Question: I setup everything in phonegapp application. After i drag and drop the CordovaLib.xcodeproj then change the splash screen inside my app icon & screen folder. But still app loading cordovaLib splash screen. So, i deleted screens from CordovaLib project and it's working. I have splash screen name as Default.png, Default@2x.png etc. But in config.xml file having some other name. But my app working with proper screens. Is i need to change in config.xml file.

'''
<gap:splash gap:platform="ios" height="480" src="res/screen/ios/Default.png" width="320" />
<gap:splash gap:platform="ios" height="960" src="res/screen/ios/Default_at_2x.png" width="640" />
<gap:splash gap:platform="ios" height="1136" src="res/screen/ios/Default-568h_at_2x.png" width="640" />
<gap:splash gap:platform="ios" height="1024" src="res/screen/ios/Default-Portrait~ipad.png" width="768" />
<gap:splash gap:platform="ios" height="768" src="res/screen/ios/Default-Landscape~ipad.png" width="1024" />
<gap:splash gap:platform="ios" height="2048" src="res/screen/ios/Default-Portrait_at_2x~ipad.png" width="1536" />
<gap:splash gap:platform="ios" height="1536" src="res/screen/ios/Default-Landscape_at_2x~ipad.png" width="2048" />
'''
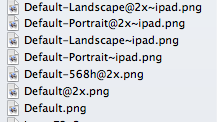
Answer: Yes, your config.xml should always point to the correct location of your splash screens.
Whilst Xcode will ignore config.xml when choosing splash screens, the Cordova CLI does not. Attempting to build and run using the CLI will fail.
In addition, services such as PhoneGap Build will fail to build your app, and even some plugins will cause random errors because of a malformed config.xml, where a path points to a non-existent file.